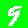
Digit: 9